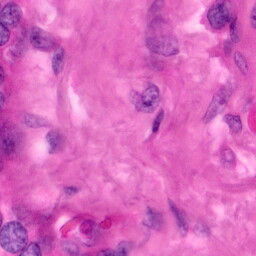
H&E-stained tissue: Pancreatic